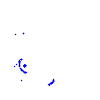
Particle: proton